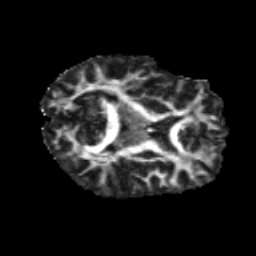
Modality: FA
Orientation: axial
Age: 18
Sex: male
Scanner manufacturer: siemens
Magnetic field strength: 3 T
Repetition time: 8.8 s
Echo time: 0.085 s